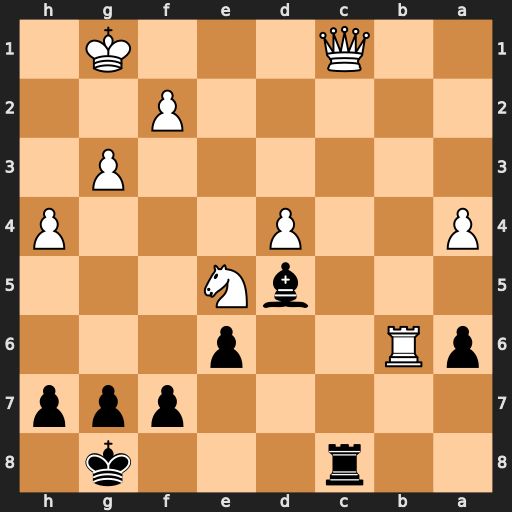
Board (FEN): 2r3k1/5ppp/pR2p3/3bN3/P2P3P/6P1/5P2/2Q3K1
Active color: b
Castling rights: -
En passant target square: -
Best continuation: Rxc1+ Kh2 Rh1#